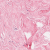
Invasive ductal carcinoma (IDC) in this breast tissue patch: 0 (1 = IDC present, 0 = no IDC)